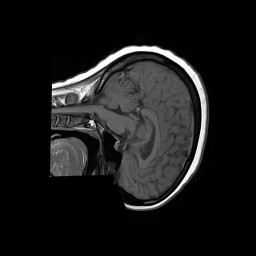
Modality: T1w
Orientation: sagittal
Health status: ill
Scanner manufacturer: siemens
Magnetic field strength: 1.5 T
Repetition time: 0.417 s
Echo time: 0.0099 s